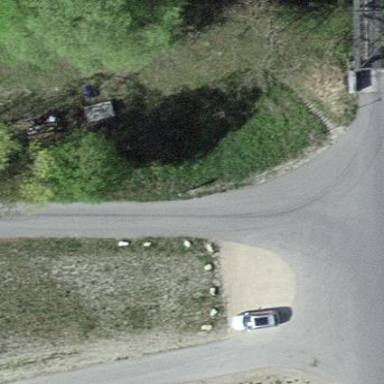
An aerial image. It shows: Parking area with fine gravel surface.